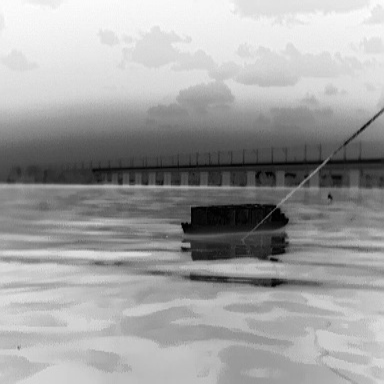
There is a fishing_boat in the infrared image.